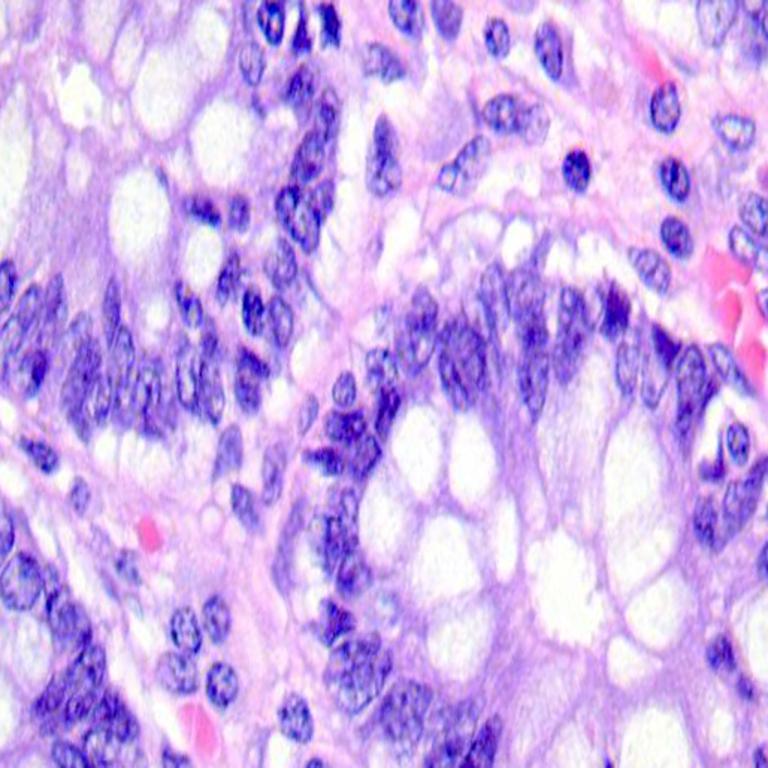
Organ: colon
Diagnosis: benign